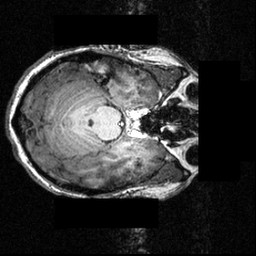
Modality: T1w
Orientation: axial
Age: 20
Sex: male
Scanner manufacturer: siemens
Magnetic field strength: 3.951 T
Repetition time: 1.5 s
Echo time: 0.00335 s